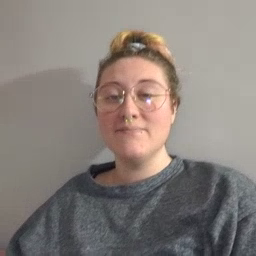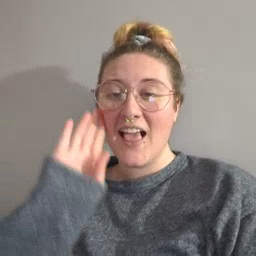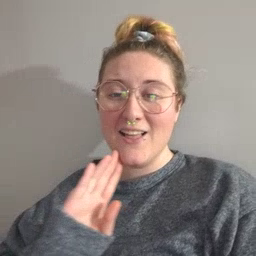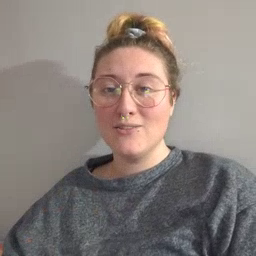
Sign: brown